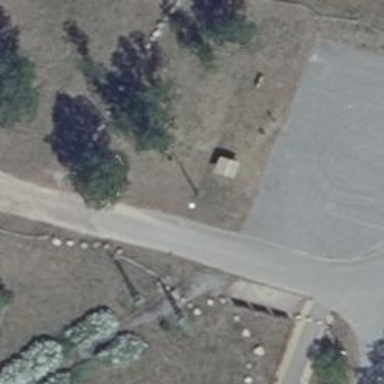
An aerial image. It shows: Picnic shelter providing place for individuals to seek refuge.